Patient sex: M
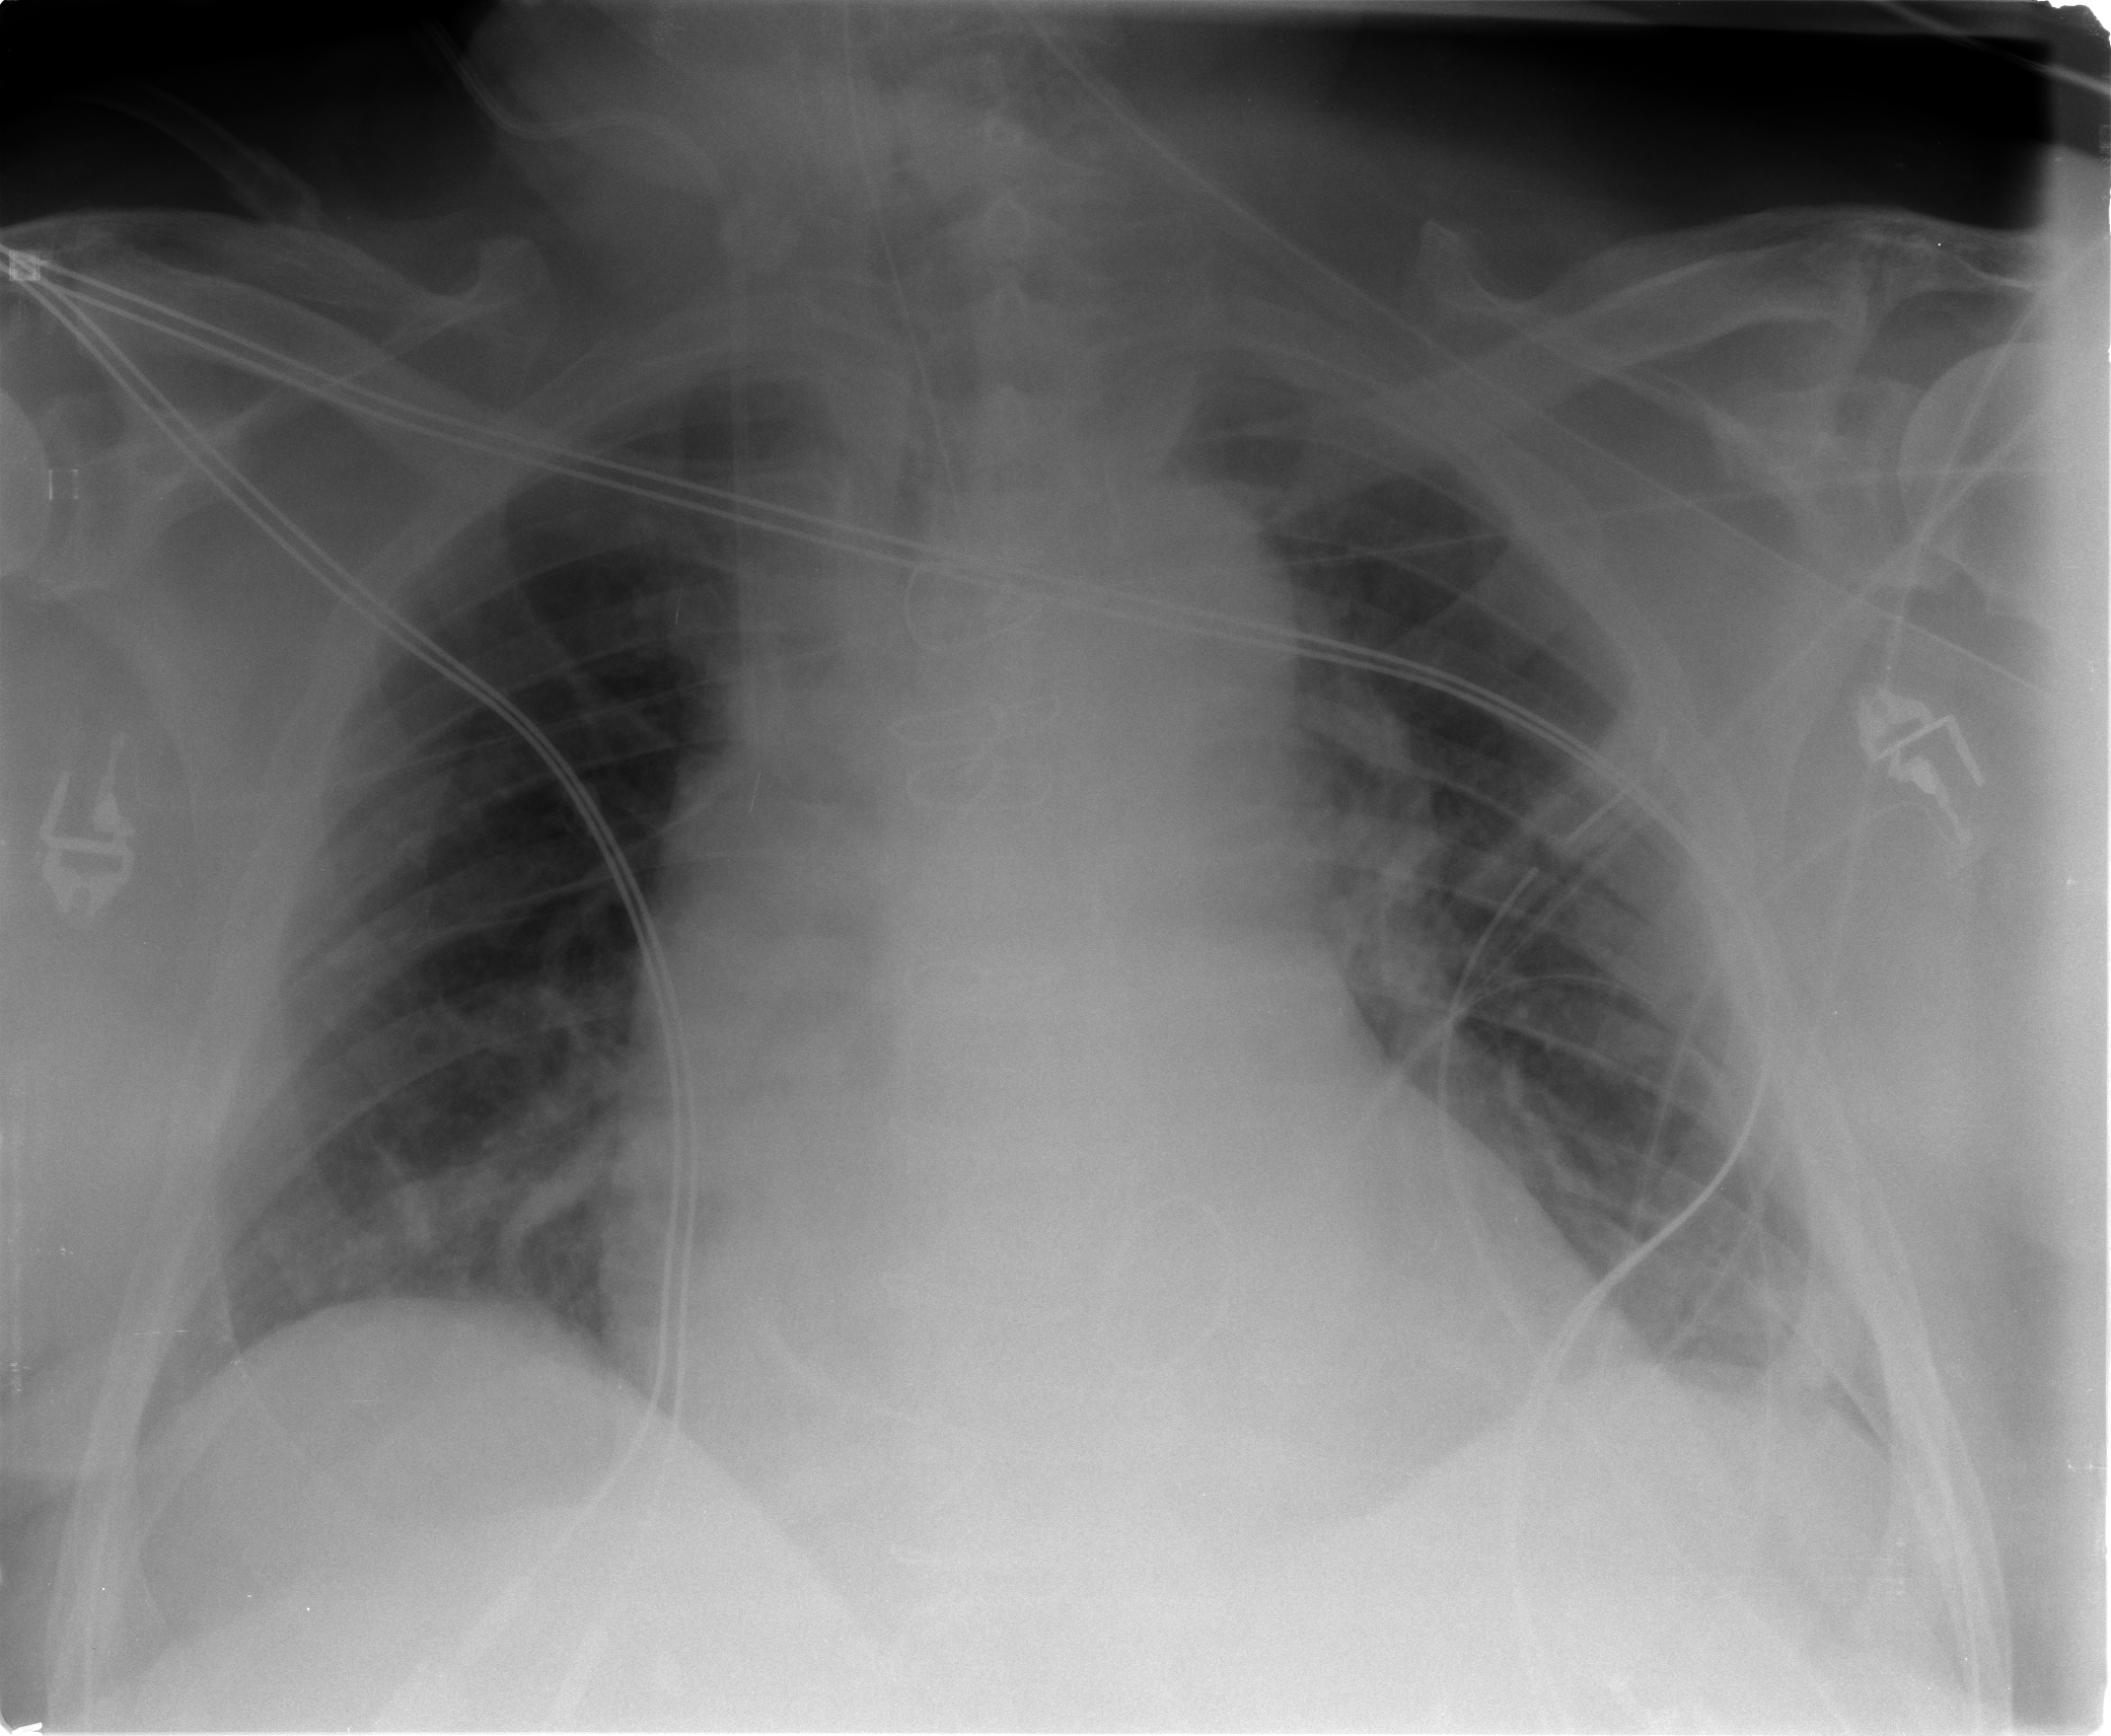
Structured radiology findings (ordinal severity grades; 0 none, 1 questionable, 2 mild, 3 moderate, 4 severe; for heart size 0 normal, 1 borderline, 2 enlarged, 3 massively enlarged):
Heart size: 2
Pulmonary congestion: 2
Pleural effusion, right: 0
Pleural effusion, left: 1
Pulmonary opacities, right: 0
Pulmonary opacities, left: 0
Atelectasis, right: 2
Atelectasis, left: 2